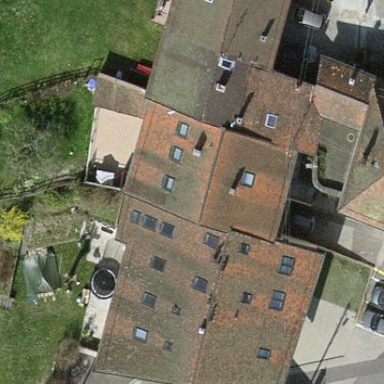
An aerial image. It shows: Semidetached house.